Field crop: maize
Growth stage: 1
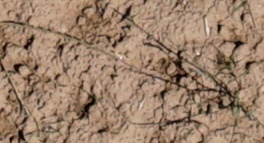
Species: lolium